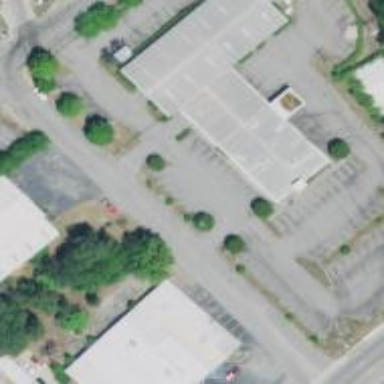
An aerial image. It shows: Commercial area.